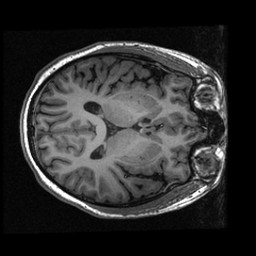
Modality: T1w
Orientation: axial
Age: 23
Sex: male